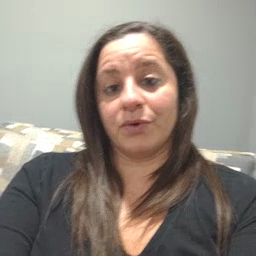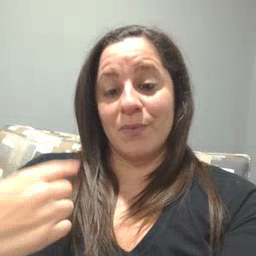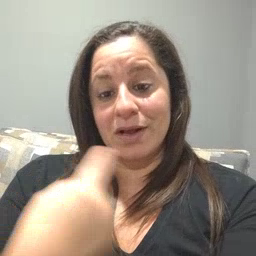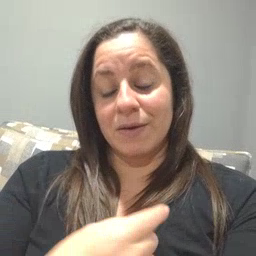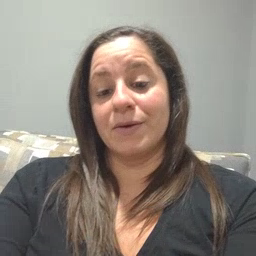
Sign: weus